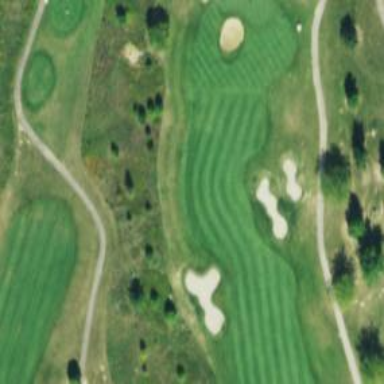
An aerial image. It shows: Golf hole.